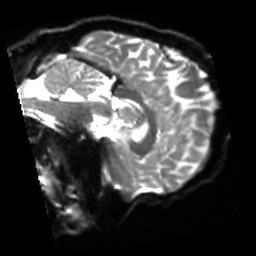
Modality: sbref
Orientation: sagittal
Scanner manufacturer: siemens
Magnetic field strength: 3 T
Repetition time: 4 s
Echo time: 0.0594 s